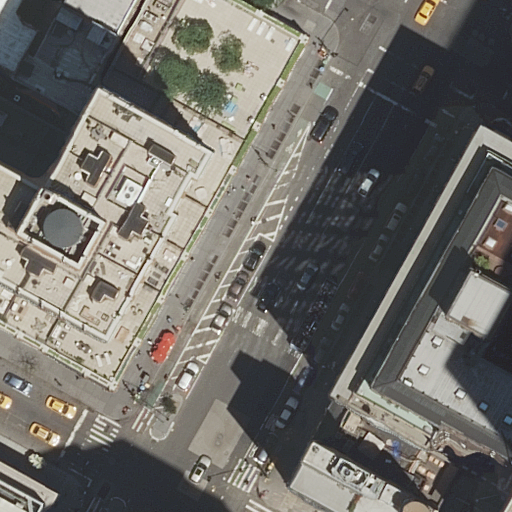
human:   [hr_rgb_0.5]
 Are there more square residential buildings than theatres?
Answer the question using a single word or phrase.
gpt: no

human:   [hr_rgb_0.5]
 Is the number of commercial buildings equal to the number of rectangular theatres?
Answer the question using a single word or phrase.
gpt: yes

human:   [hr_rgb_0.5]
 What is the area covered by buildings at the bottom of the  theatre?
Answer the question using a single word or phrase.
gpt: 0m2

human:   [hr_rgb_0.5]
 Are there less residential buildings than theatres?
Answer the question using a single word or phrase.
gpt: no

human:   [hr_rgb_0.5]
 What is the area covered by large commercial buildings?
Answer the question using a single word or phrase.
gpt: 0m2

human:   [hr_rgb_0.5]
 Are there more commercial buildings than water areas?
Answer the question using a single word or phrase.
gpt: yes

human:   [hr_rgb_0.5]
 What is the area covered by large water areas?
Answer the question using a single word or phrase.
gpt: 0m2

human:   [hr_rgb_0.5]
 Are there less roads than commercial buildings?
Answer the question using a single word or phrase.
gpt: no

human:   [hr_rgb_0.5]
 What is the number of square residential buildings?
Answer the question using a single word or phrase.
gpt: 0

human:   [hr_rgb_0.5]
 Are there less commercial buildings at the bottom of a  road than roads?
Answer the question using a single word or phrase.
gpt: yes

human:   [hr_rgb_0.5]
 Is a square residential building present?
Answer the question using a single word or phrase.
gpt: no

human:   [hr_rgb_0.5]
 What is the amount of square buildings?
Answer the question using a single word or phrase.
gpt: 0

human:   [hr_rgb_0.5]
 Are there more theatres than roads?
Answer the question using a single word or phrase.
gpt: no

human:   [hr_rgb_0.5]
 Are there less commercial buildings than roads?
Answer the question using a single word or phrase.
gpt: yes

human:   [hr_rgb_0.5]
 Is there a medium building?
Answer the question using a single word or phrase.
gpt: yes

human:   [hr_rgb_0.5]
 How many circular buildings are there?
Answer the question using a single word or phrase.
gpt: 0

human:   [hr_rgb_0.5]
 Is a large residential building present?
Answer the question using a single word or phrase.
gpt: yes

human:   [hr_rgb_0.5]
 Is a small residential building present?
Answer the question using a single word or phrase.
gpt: yes

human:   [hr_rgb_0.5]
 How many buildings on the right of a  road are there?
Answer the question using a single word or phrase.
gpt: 5

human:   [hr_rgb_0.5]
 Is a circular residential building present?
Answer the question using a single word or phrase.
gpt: no

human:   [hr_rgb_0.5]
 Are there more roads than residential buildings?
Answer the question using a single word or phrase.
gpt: no

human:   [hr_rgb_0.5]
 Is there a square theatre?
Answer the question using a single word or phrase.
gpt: no

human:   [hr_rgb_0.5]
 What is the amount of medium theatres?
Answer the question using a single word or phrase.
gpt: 0

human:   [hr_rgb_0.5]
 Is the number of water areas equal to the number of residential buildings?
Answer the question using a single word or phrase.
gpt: no

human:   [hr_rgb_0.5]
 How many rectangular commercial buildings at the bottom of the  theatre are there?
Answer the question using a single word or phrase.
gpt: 0

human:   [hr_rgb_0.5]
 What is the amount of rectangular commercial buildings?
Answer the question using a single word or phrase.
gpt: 1

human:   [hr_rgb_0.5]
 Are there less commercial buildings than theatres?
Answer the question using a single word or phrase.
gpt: no

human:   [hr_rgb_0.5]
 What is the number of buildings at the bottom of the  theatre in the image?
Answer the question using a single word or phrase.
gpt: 0

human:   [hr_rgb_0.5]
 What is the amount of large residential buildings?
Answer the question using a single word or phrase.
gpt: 3

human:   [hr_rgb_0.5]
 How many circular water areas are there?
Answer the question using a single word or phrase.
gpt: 0

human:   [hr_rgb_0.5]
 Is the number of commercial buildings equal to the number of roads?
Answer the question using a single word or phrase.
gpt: no

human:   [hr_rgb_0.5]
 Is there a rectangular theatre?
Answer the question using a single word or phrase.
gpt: yes

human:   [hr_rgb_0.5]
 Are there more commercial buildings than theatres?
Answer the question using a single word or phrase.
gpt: no

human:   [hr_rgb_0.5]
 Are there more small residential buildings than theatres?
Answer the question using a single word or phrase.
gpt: yes

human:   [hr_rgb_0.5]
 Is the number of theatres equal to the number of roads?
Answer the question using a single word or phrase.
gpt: no

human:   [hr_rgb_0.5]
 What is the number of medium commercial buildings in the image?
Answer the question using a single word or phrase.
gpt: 1